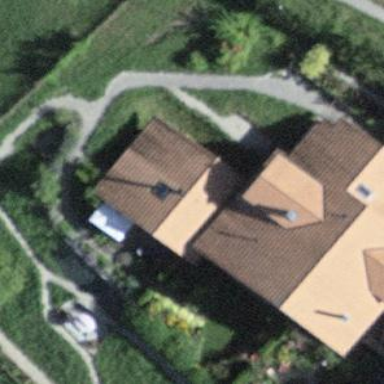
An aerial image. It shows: Shed.